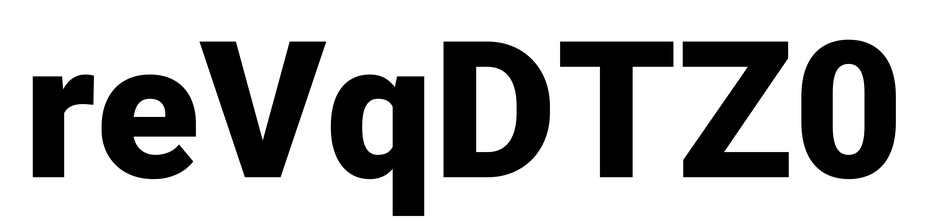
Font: Roboto_Black